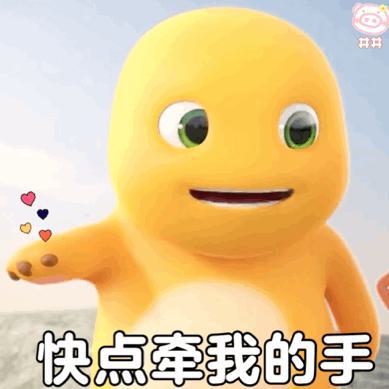
Label: nailong